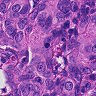
Metastatic tissue present: yes